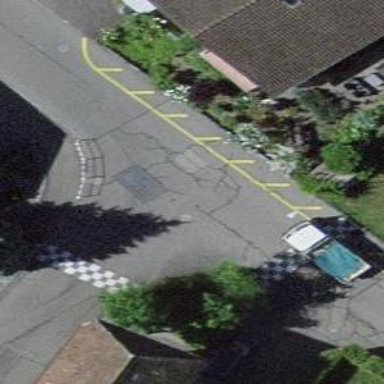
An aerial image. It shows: Traffic hump for calming the traffic.